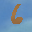
Label: 6